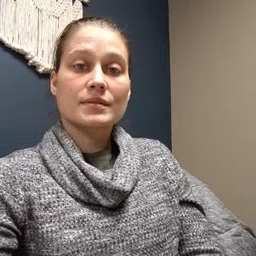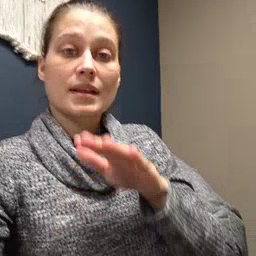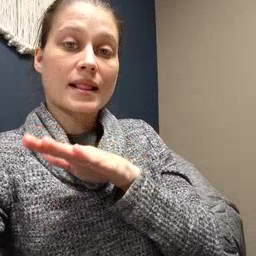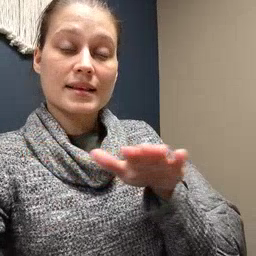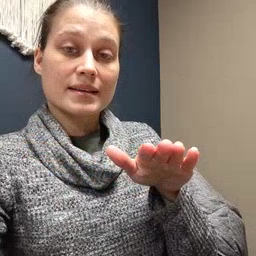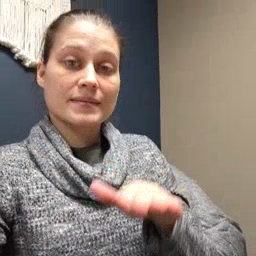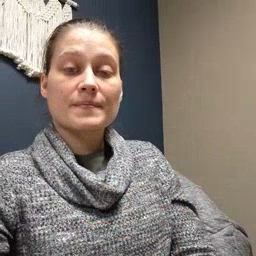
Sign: clean